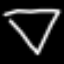
Label: diamond